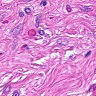
Metastatic tissue present: no